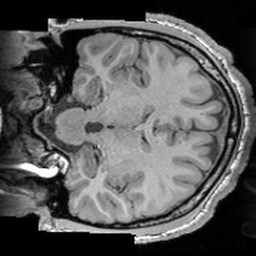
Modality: T1w
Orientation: coronal
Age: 19
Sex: male
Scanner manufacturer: siemens
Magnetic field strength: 3 T
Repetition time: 1.63 s
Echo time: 0.00311 s